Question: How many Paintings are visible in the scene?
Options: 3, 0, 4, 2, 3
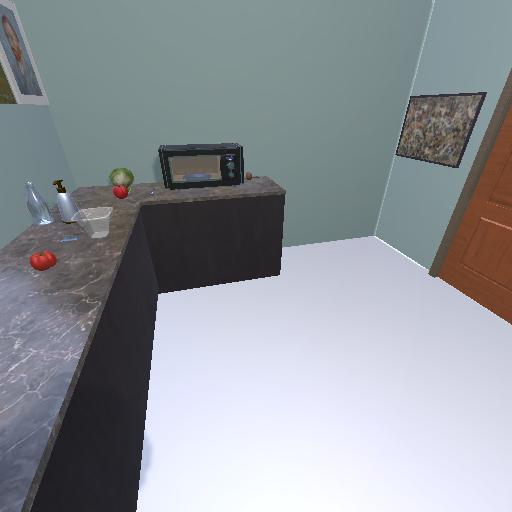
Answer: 3